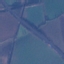
Label: Highway